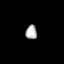
Tissue: prostate
Cell type: Fibroblasts
Senescence score: 0.6916
Nuclear area (px): 156
Mean DAPI intensity: 177.506